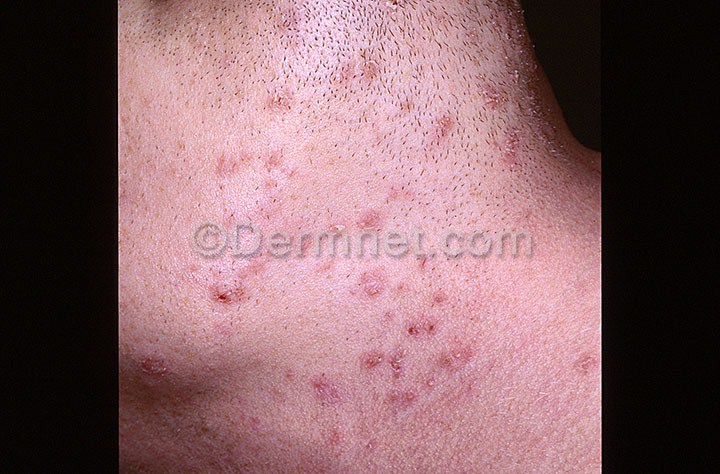
Disease: Cellulitis Impetigo and other Bacterial Infections